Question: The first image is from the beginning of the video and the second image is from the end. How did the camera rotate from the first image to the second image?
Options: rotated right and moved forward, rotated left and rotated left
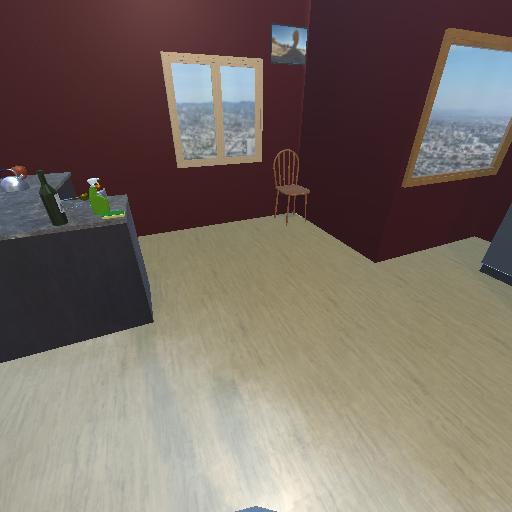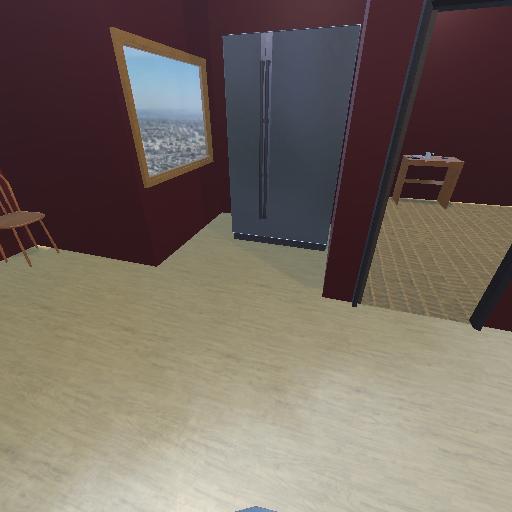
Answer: rotated right and moved forward